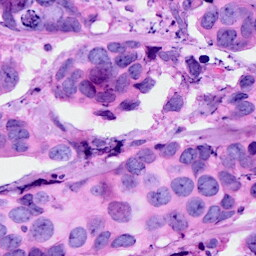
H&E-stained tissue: Breast